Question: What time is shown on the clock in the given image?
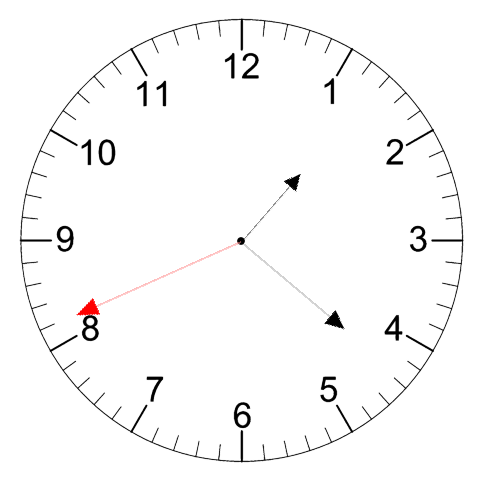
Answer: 01:21:41